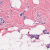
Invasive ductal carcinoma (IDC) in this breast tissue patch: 0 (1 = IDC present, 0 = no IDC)